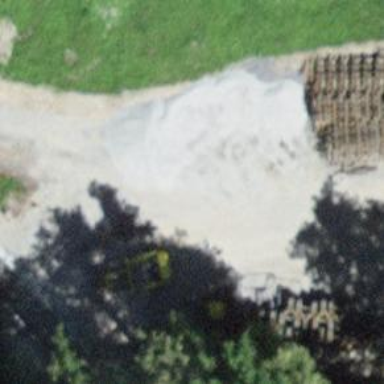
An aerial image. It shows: Paved track with Grade 1 surface.